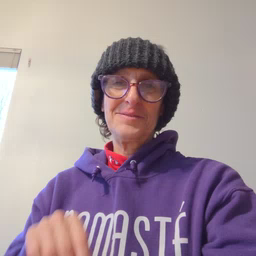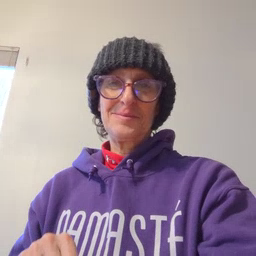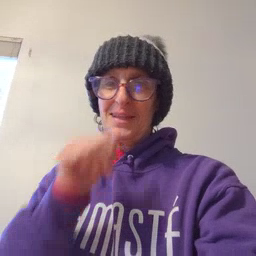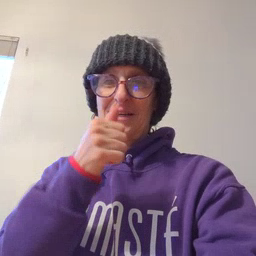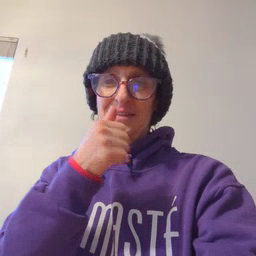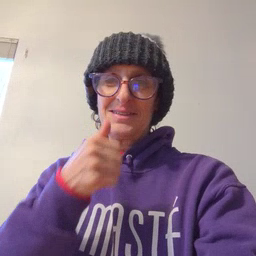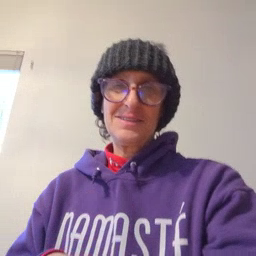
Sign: nuts